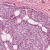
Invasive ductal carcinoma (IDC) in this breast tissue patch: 0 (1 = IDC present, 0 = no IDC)